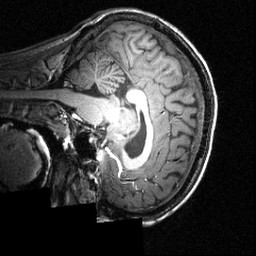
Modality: T1w
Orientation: sagittal
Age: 22
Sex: female
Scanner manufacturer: siemens
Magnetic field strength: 3.951 T
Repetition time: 1.5 s
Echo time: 0.00335 s